Question: I am working through "NodeBeginner.org".
With extremely little command line experience I'm failing to run my first file.
I've managed to run "console.log('helloworld');" from the console by entering in JUST that line.
If it looks like I need to learn a more about CLI, then please point me in a direction for what concepts are important for node.js

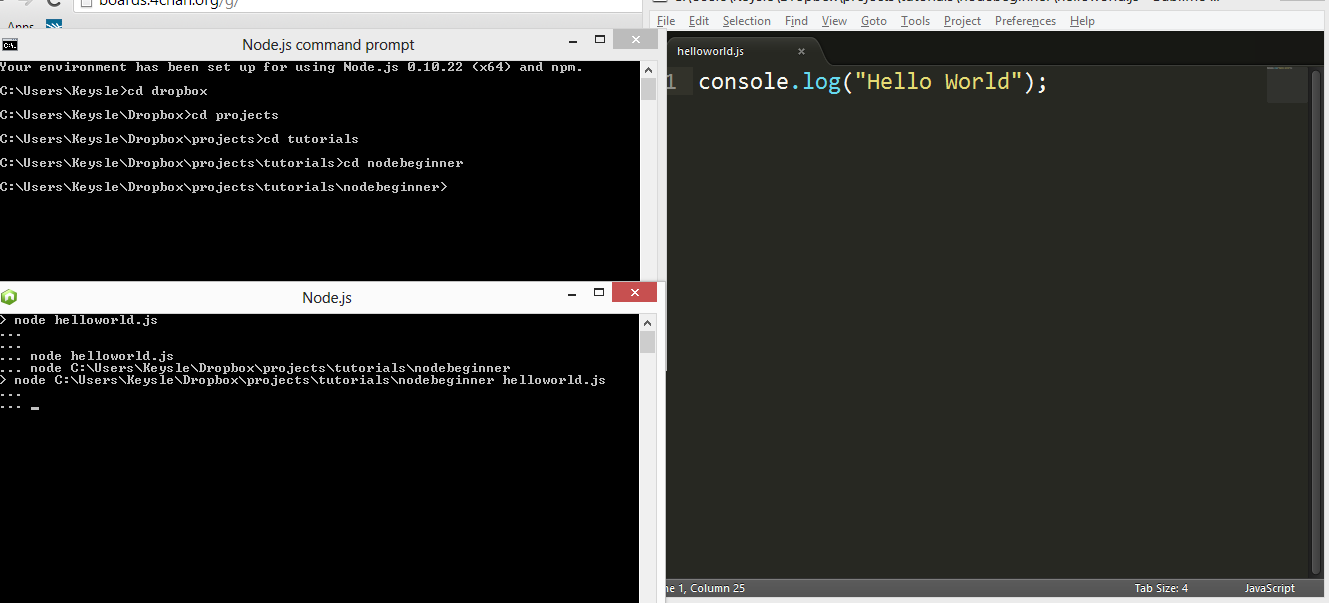
Answer: You should type 'node helloworld.js' in command line, not in Node interactive shell.
In interactive shell, you can execute JS statement directly like input 'console.log('Hello world')'